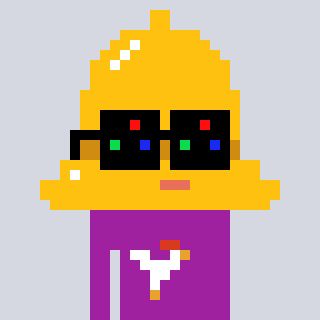
a pixel art character with square black sunglasses, a bell-shaped head and a magenta-colored body on a cool background